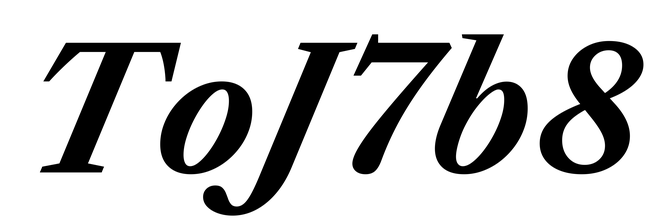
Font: LibreCaslonText-Italic_Bold_Italic